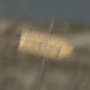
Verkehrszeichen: UmleitungswegweiserRechtsweisend
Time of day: Midday
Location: Outdoor (Beach)
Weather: PartlyCloudy
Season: NotSpecified
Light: Natural